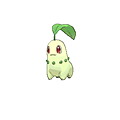
Pok\u00e9mon: chikorita